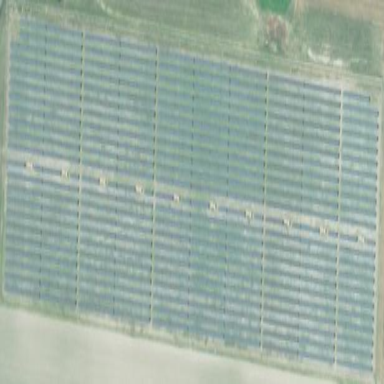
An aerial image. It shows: Solar power plant with photovoltaic technology surrounded by fence.